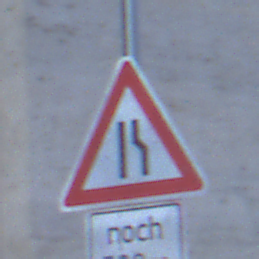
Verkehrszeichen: EinseitigVerengteFahrbahnRechts
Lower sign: LaengeEinerStrecke3
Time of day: SunriseSunset
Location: Outdoor (Urban)
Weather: Clear
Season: NotSpecified
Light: Natural